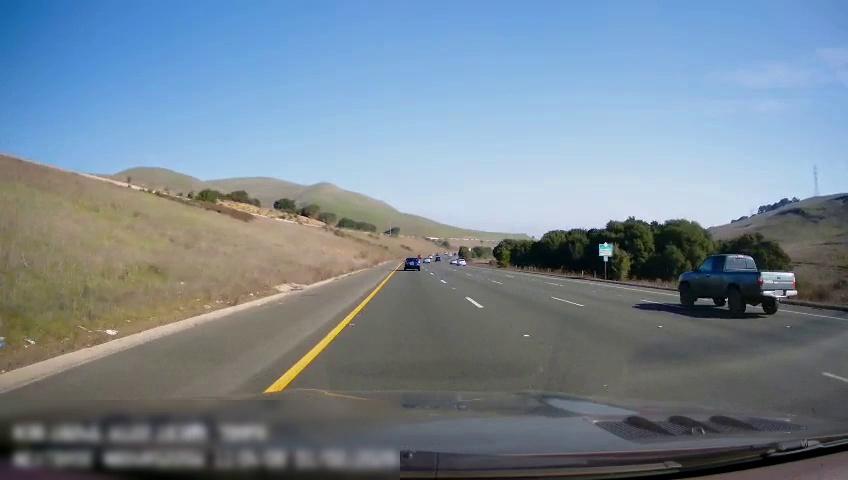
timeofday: Day
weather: Sunny
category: Drivable Space
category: Vehicles | Car
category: Vehicles | Truck
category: Vehicles | Car
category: Lanes | Alternate Lane
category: Lanes | Alternate Lane
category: Lanes | Alternate Lane
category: Lanes | Current Lane
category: Lanes | Alternate Lane
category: Traffic | Signs